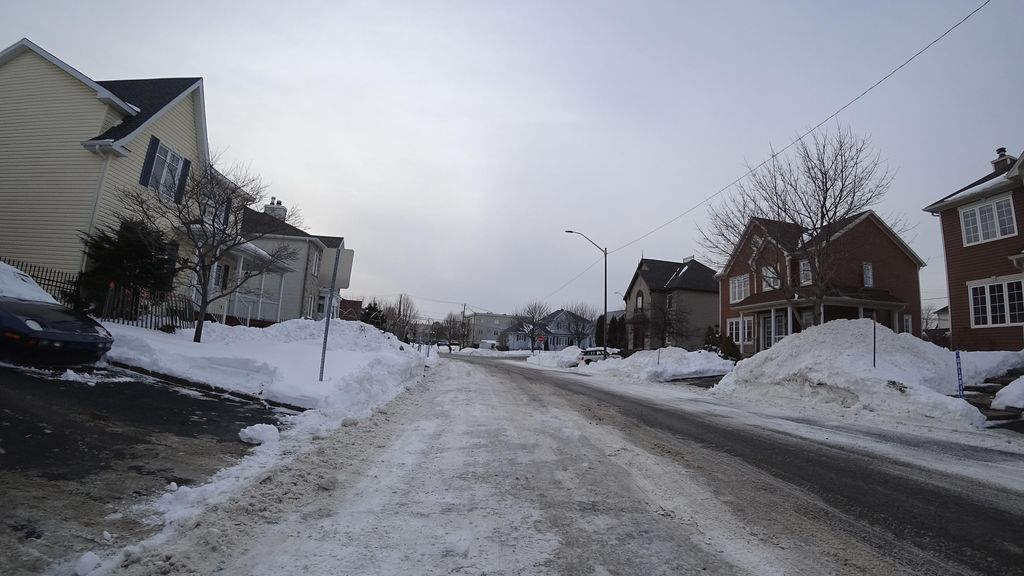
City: quebec_city